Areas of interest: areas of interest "Basketball Arena"
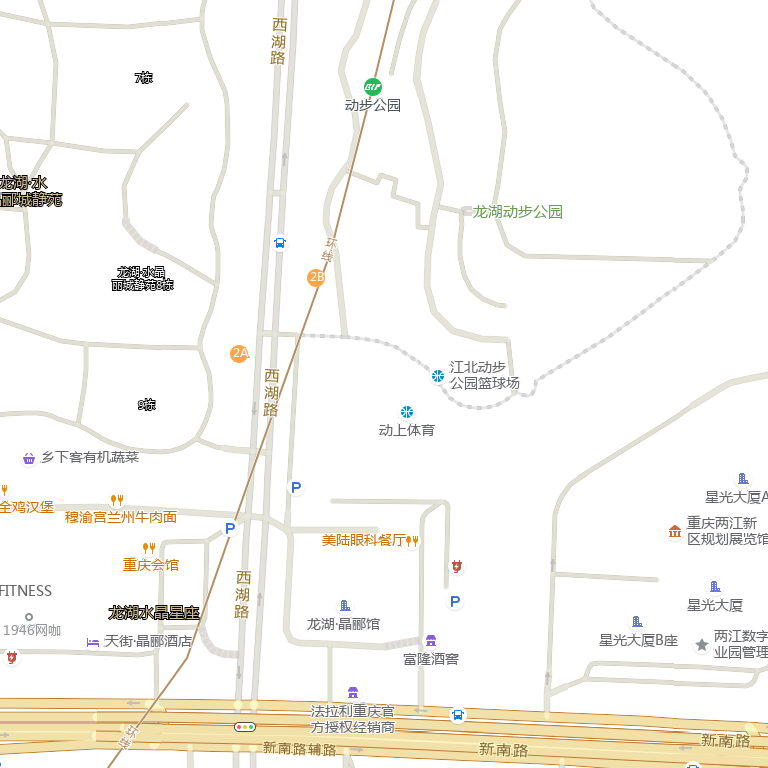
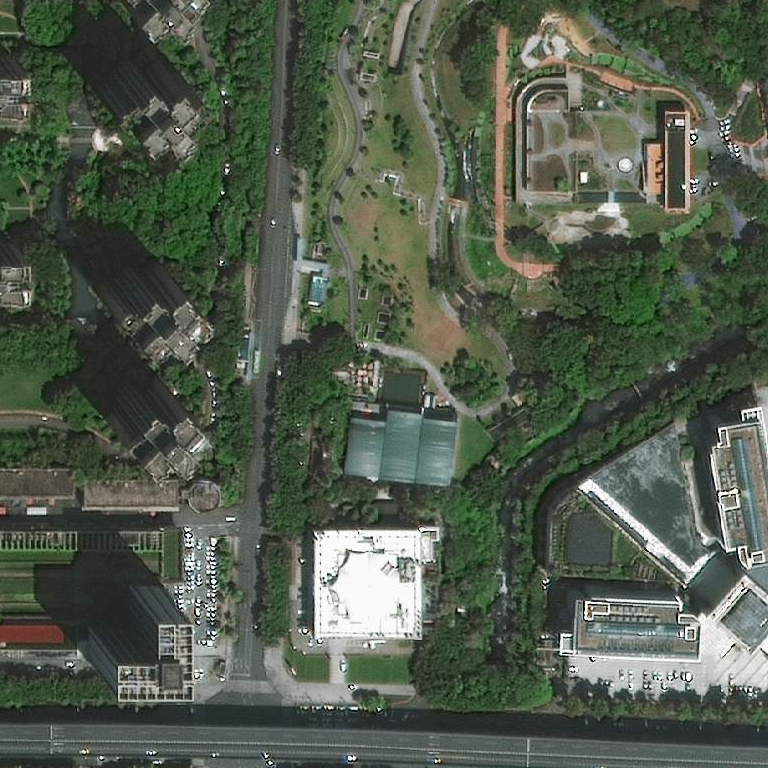